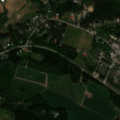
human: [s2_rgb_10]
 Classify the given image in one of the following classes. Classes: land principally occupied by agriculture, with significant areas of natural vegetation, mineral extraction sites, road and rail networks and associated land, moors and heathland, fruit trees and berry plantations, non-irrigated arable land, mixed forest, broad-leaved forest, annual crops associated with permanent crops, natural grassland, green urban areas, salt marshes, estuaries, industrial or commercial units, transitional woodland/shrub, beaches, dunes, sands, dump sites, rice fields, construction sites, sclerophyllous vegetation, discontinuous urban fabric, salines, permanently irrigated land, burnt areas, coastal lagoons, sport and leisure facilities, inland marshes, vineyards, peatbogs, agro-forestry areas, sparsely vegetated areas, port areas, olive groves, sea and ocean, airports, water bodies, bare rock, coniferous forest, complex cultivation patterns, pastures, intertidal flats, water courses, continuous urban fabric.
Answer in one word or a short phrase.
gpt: discontinuous urban fabric, non-irrigated arable land, land principally occupied by agriculture, with significant areas of natural vegetation, broad-leaved forest, mixed forest